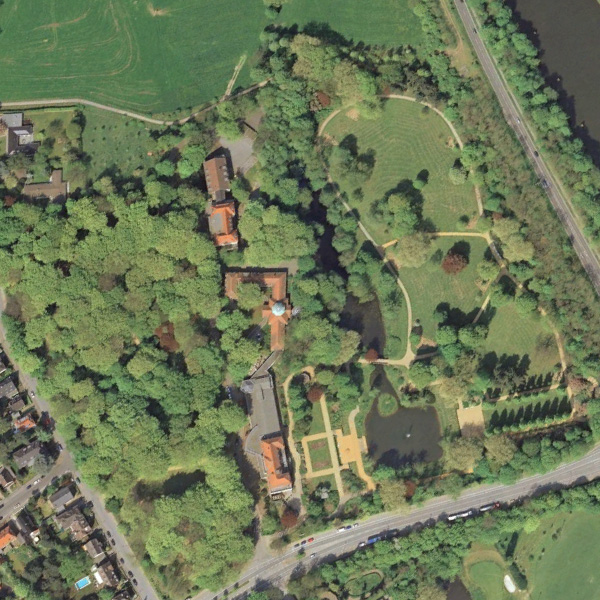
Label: Park